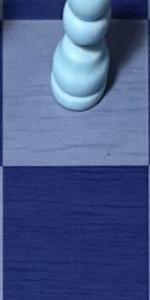
Label: Empty